Field crop: tomato
Growth stage: 2
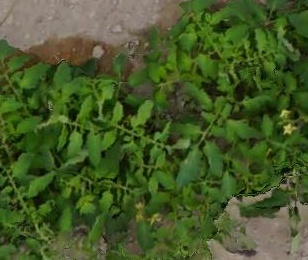
Species: tomato